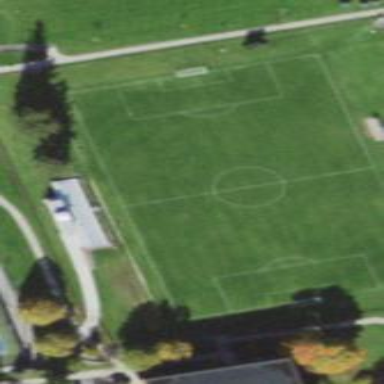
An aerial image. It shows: Grass pitch used for soccer.